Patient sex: M
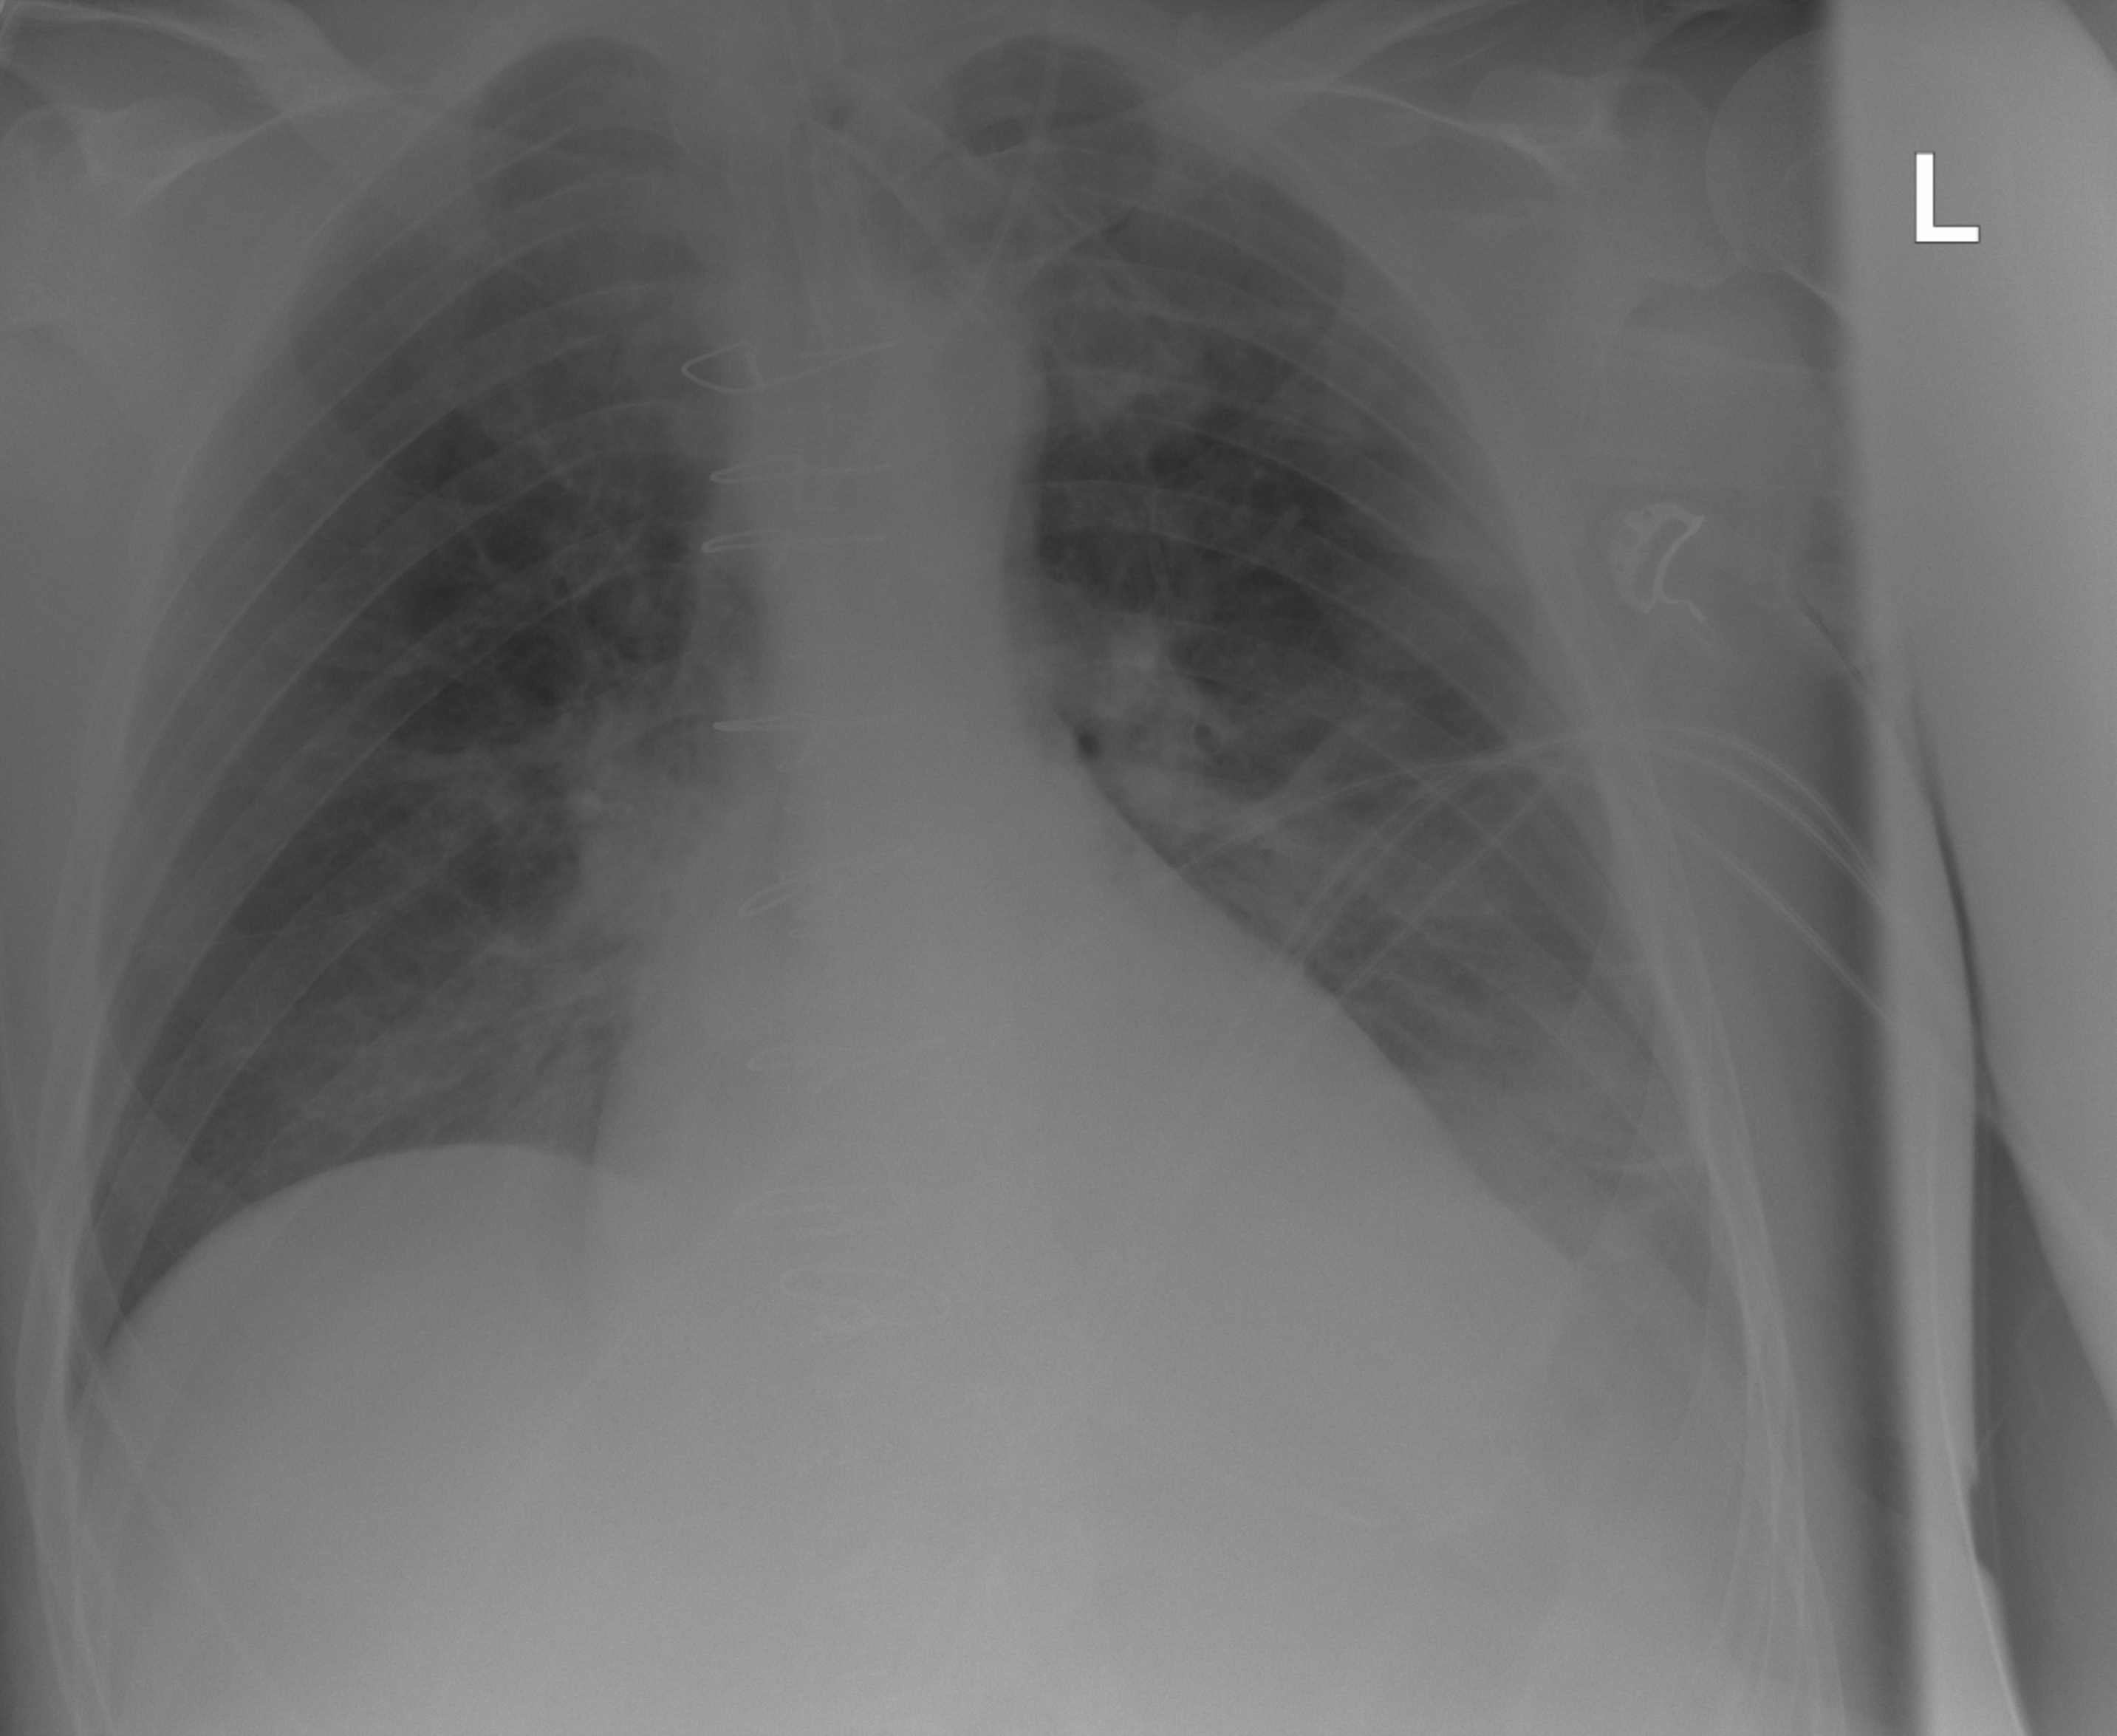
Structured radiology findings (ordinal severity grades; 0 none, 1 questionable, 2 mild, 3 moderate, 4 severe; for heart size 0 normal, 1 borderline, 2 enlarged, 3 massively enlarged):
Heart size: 2
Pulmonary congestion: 0
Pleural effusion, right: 0
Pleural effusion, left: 2
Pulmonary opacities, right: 0
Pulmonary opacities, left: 0
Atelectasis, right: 0
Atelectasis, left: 2